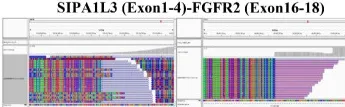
FGFR2 (Exon1-16)-CEACAM1 (Intergenic). Fusions.
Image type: pathology (masson_trichrome)